Chest X-ray. View position: PA
Patient age: 36
Patient sex: F
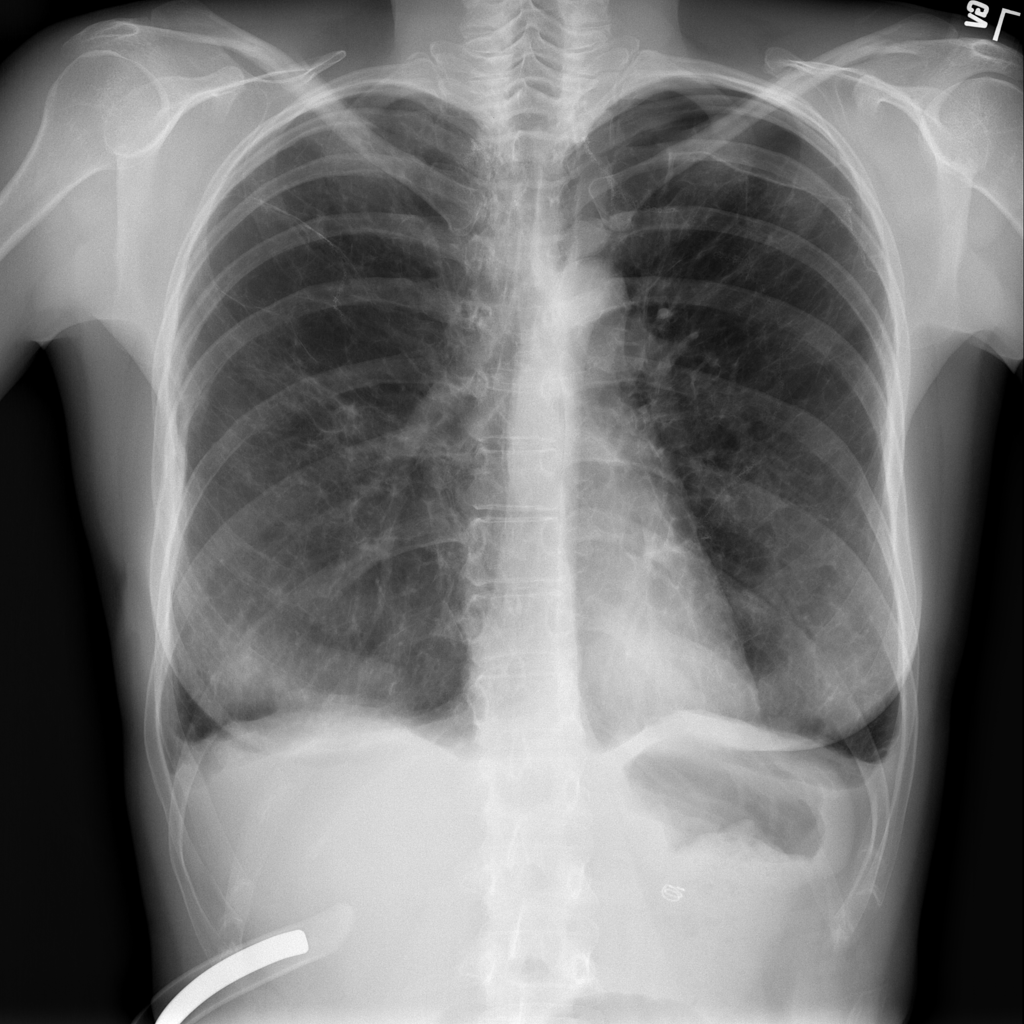
Finding: Pneumothorax